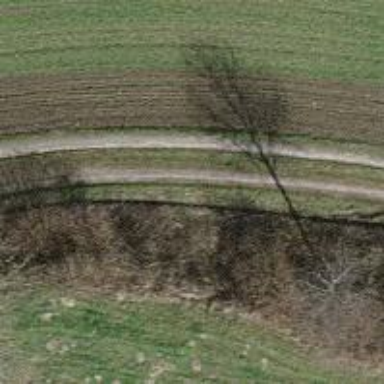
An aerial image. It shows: Hedge made of hedge bank.